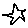
Label: star